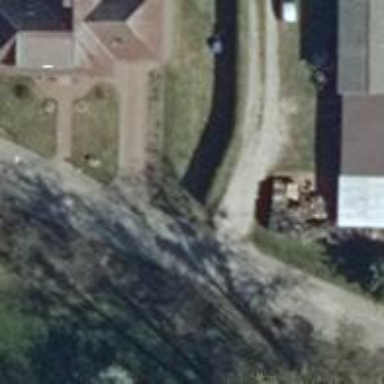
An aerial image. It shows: Asphalt road in residential area.